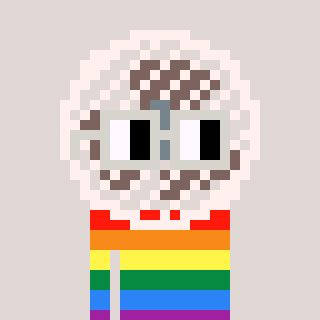
a pixel art character with square light gray glasses, a fan-shaped head and a orange-colored body on a warm background